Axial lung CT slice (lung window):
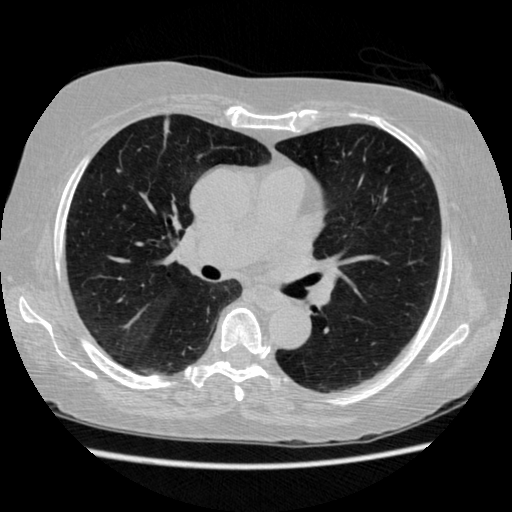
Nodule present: no